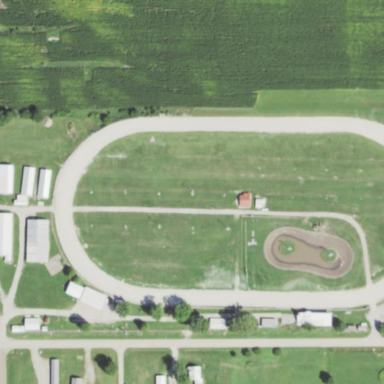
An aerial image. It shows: Raceway for motor sports.